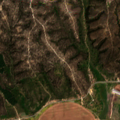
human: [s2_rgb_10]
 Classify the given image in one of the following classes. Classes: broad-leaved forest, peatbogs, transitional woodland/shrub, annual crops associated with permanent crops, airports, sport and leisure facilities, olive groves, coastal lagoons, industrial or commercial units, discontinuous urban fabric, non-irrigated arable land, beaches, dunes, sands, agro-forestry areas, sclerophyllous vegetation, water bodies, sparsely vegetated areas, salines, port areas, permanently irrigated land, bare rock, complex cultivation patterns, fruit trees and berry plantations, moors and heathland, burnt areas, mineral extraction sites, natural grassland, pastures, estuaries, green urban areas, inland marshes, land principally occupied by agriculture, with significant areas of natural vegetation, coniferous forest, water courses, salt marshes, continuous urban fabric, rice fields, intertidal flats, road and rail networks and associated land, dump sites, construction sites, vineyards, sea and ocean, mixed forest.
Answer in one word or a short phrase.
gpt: permanently irrigated land, broad-leaved forest, transitional woodland/shrub